Interaction volume radius: 10 \u00c5
Interaction volume height: 10 \u00c5
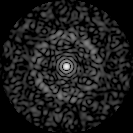
Disorder parameter: 0.8094